Interaction volume radius: 10 \u00c5
Interaction volume height: 40 \u00c5
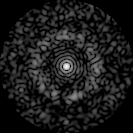
Disorder parameter: 0.8324